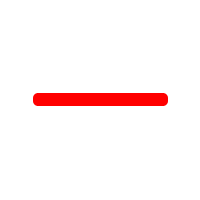
Cursor type: text_vertical
OS/theme: linux-google-cursor
Variant: red